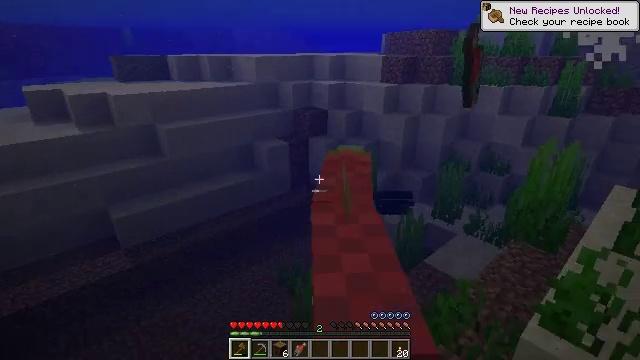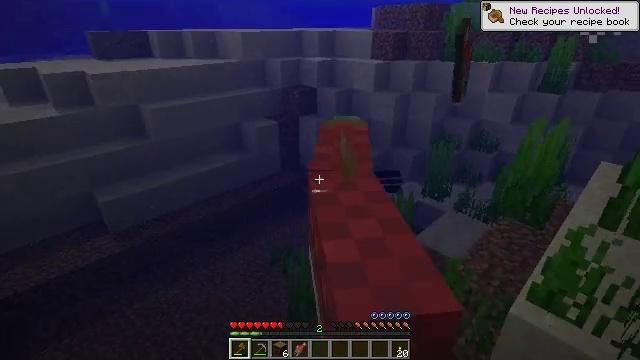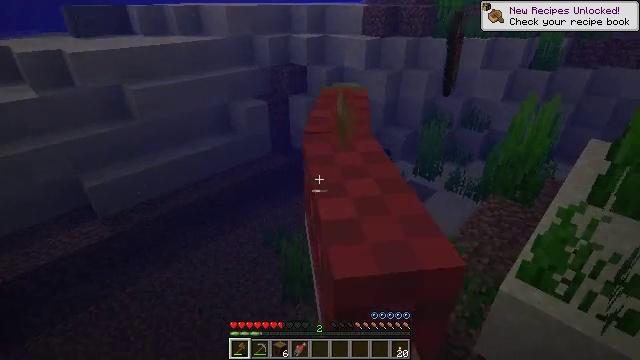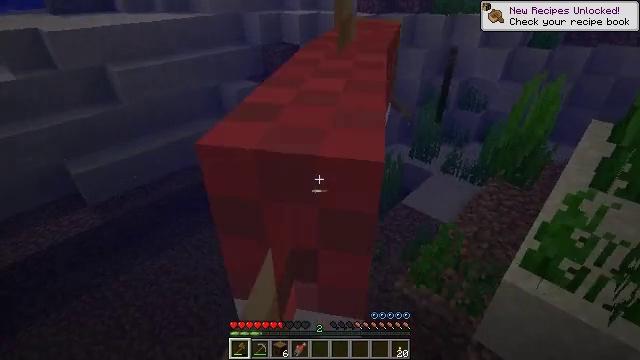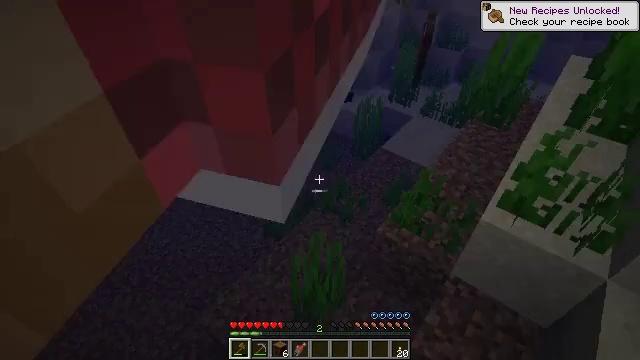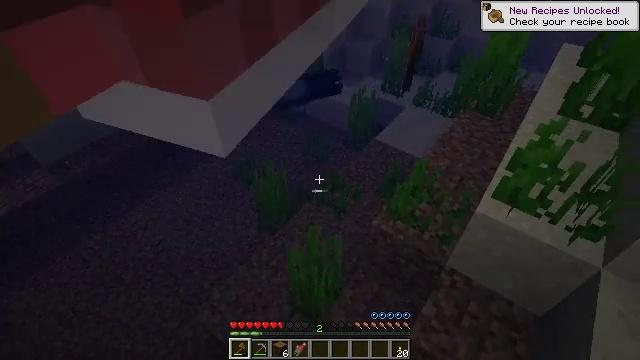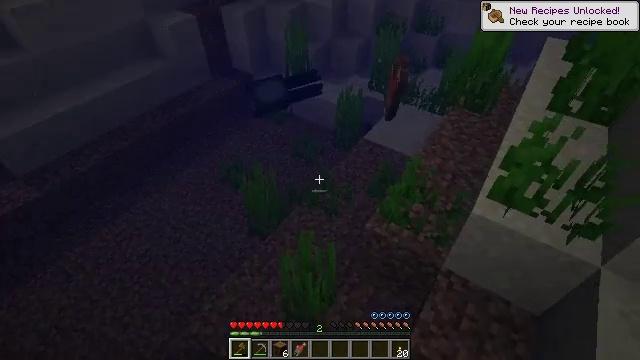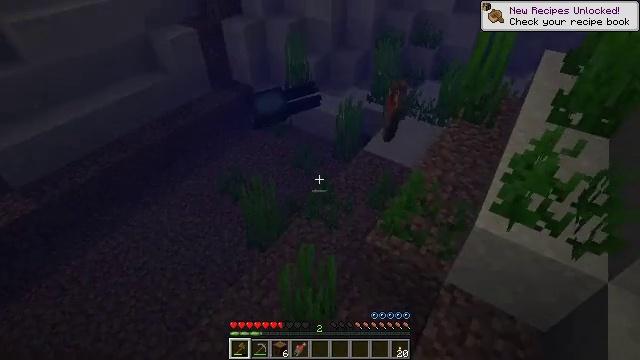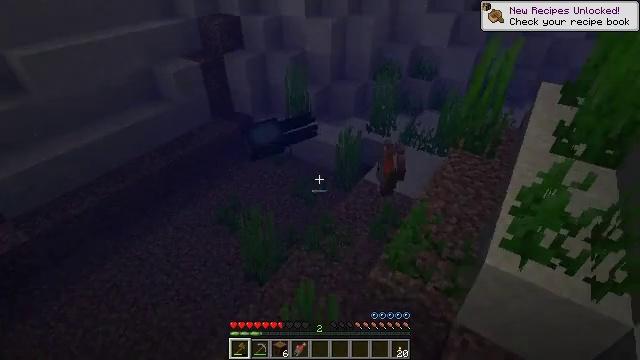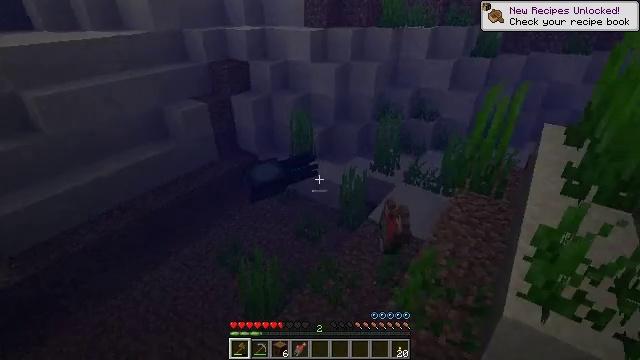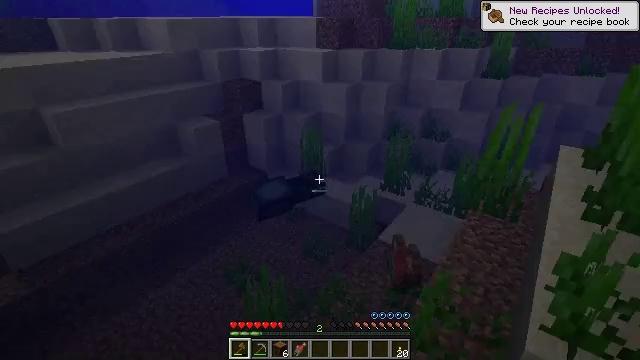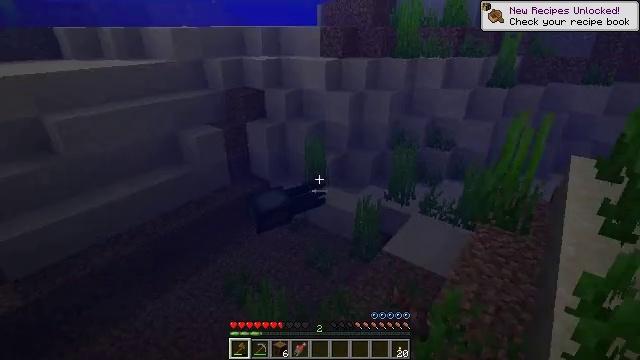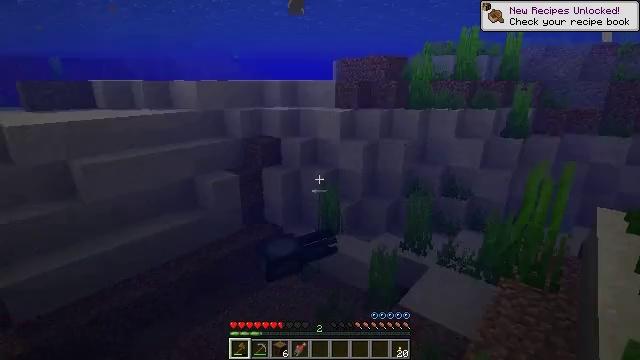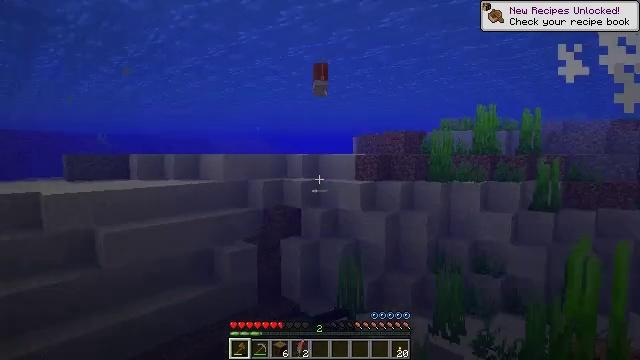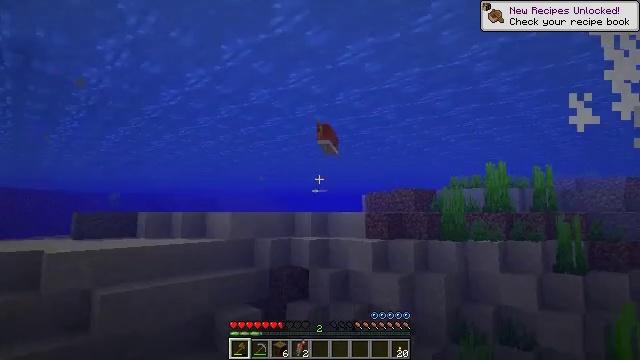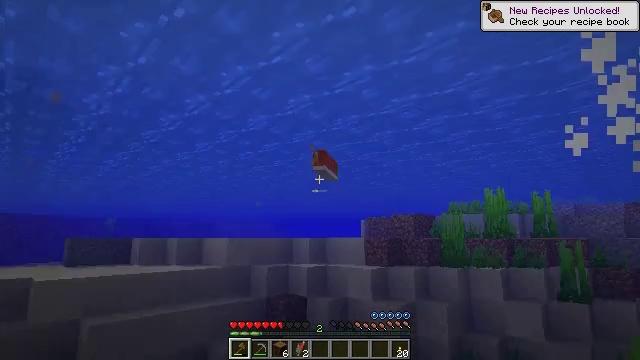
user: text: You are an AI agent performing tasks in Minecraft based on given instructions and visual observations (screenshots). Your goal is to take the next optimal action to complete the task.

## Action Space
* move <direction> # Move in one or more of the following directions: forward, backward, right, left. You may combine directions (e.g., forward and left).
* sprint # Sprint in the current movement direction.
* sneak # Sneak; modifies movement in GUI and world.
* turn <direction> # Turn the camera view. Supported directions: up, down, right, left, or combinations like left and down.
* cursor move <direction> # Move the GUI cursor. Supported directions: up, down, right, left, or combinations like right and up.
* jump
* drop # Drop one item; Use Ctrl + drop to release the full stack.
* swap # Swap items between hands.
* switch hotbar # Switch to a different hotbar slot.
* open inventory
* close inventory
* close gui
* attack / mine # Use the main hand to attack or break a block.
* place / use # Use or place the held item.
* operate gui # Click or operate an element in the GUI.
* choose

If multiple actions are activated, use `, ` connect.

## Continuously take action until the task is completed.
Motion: motion action
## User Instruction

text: Fish and kill the salmon.
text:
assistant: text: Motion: move forward, turn right and down
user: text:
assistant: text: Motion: move forward, turn right and down
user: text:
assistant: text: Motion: move forward, turn right and down
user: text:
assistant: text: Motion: move forward, turn right and down
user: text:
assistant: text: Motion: move forward, turn right and down
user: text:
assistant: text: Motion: move forward, turn right, attack / mine
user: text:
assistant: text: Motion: move forward, turn up, attack / mine
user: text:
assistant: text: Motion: move forward, turn up, attack / mine
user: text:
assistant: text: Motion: move forward, turn up
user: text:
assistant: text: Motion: move forward, turn left and up
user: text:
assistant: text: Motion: move forward, turn up
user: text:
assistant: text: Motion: move forward, turn left and up
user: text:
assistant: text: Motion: move forward, turn left and up
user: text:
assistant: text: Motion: move forward, turn left and up
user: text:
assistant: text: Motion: move forward, turn up, jump
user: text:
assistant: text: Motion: move forward, turn right and up, jump
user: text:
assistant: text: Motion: move forward, turn up, jump
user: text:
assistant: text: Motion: move forward, jump
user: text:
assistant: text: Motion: move forward, jump
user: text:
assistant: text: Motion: move forward, jump
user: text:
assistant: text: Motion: jump
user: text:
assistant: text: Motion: jump
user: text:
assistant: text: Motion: jump
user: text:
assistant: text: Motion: turn down, jump
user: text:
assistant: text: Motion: turn down, jump
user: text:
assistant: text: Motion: move forward, turn down, jump
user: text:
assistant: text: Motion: move forward, turn down, jump
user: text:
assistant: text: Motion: move forward, turn right and down, jump
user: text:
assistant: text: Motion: move forward, turn right and down, jump
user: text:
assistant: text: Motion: move forward, turn right and down, jump